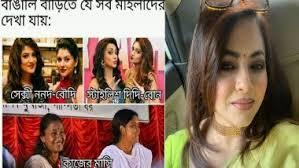
Text: বাঙালি বাড়িতে যে সব মহিলাদের দেখা যায়, সেক্সি ননদ বেদি, স্ট্যাইলিস দিদি বোন, কাজের মাসি
Label: Non Hate